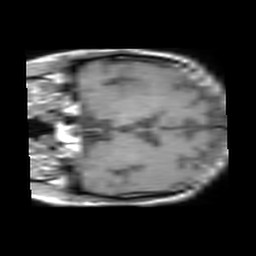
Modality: T1w
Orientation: coronal
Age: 68
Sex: male
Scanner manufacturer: philips
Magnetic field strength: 1.5 T
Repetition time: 0.55 s
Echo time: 0.015 s